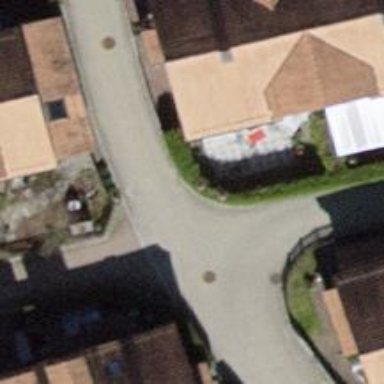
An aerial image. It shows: Bump for traffic calming.